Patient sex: F
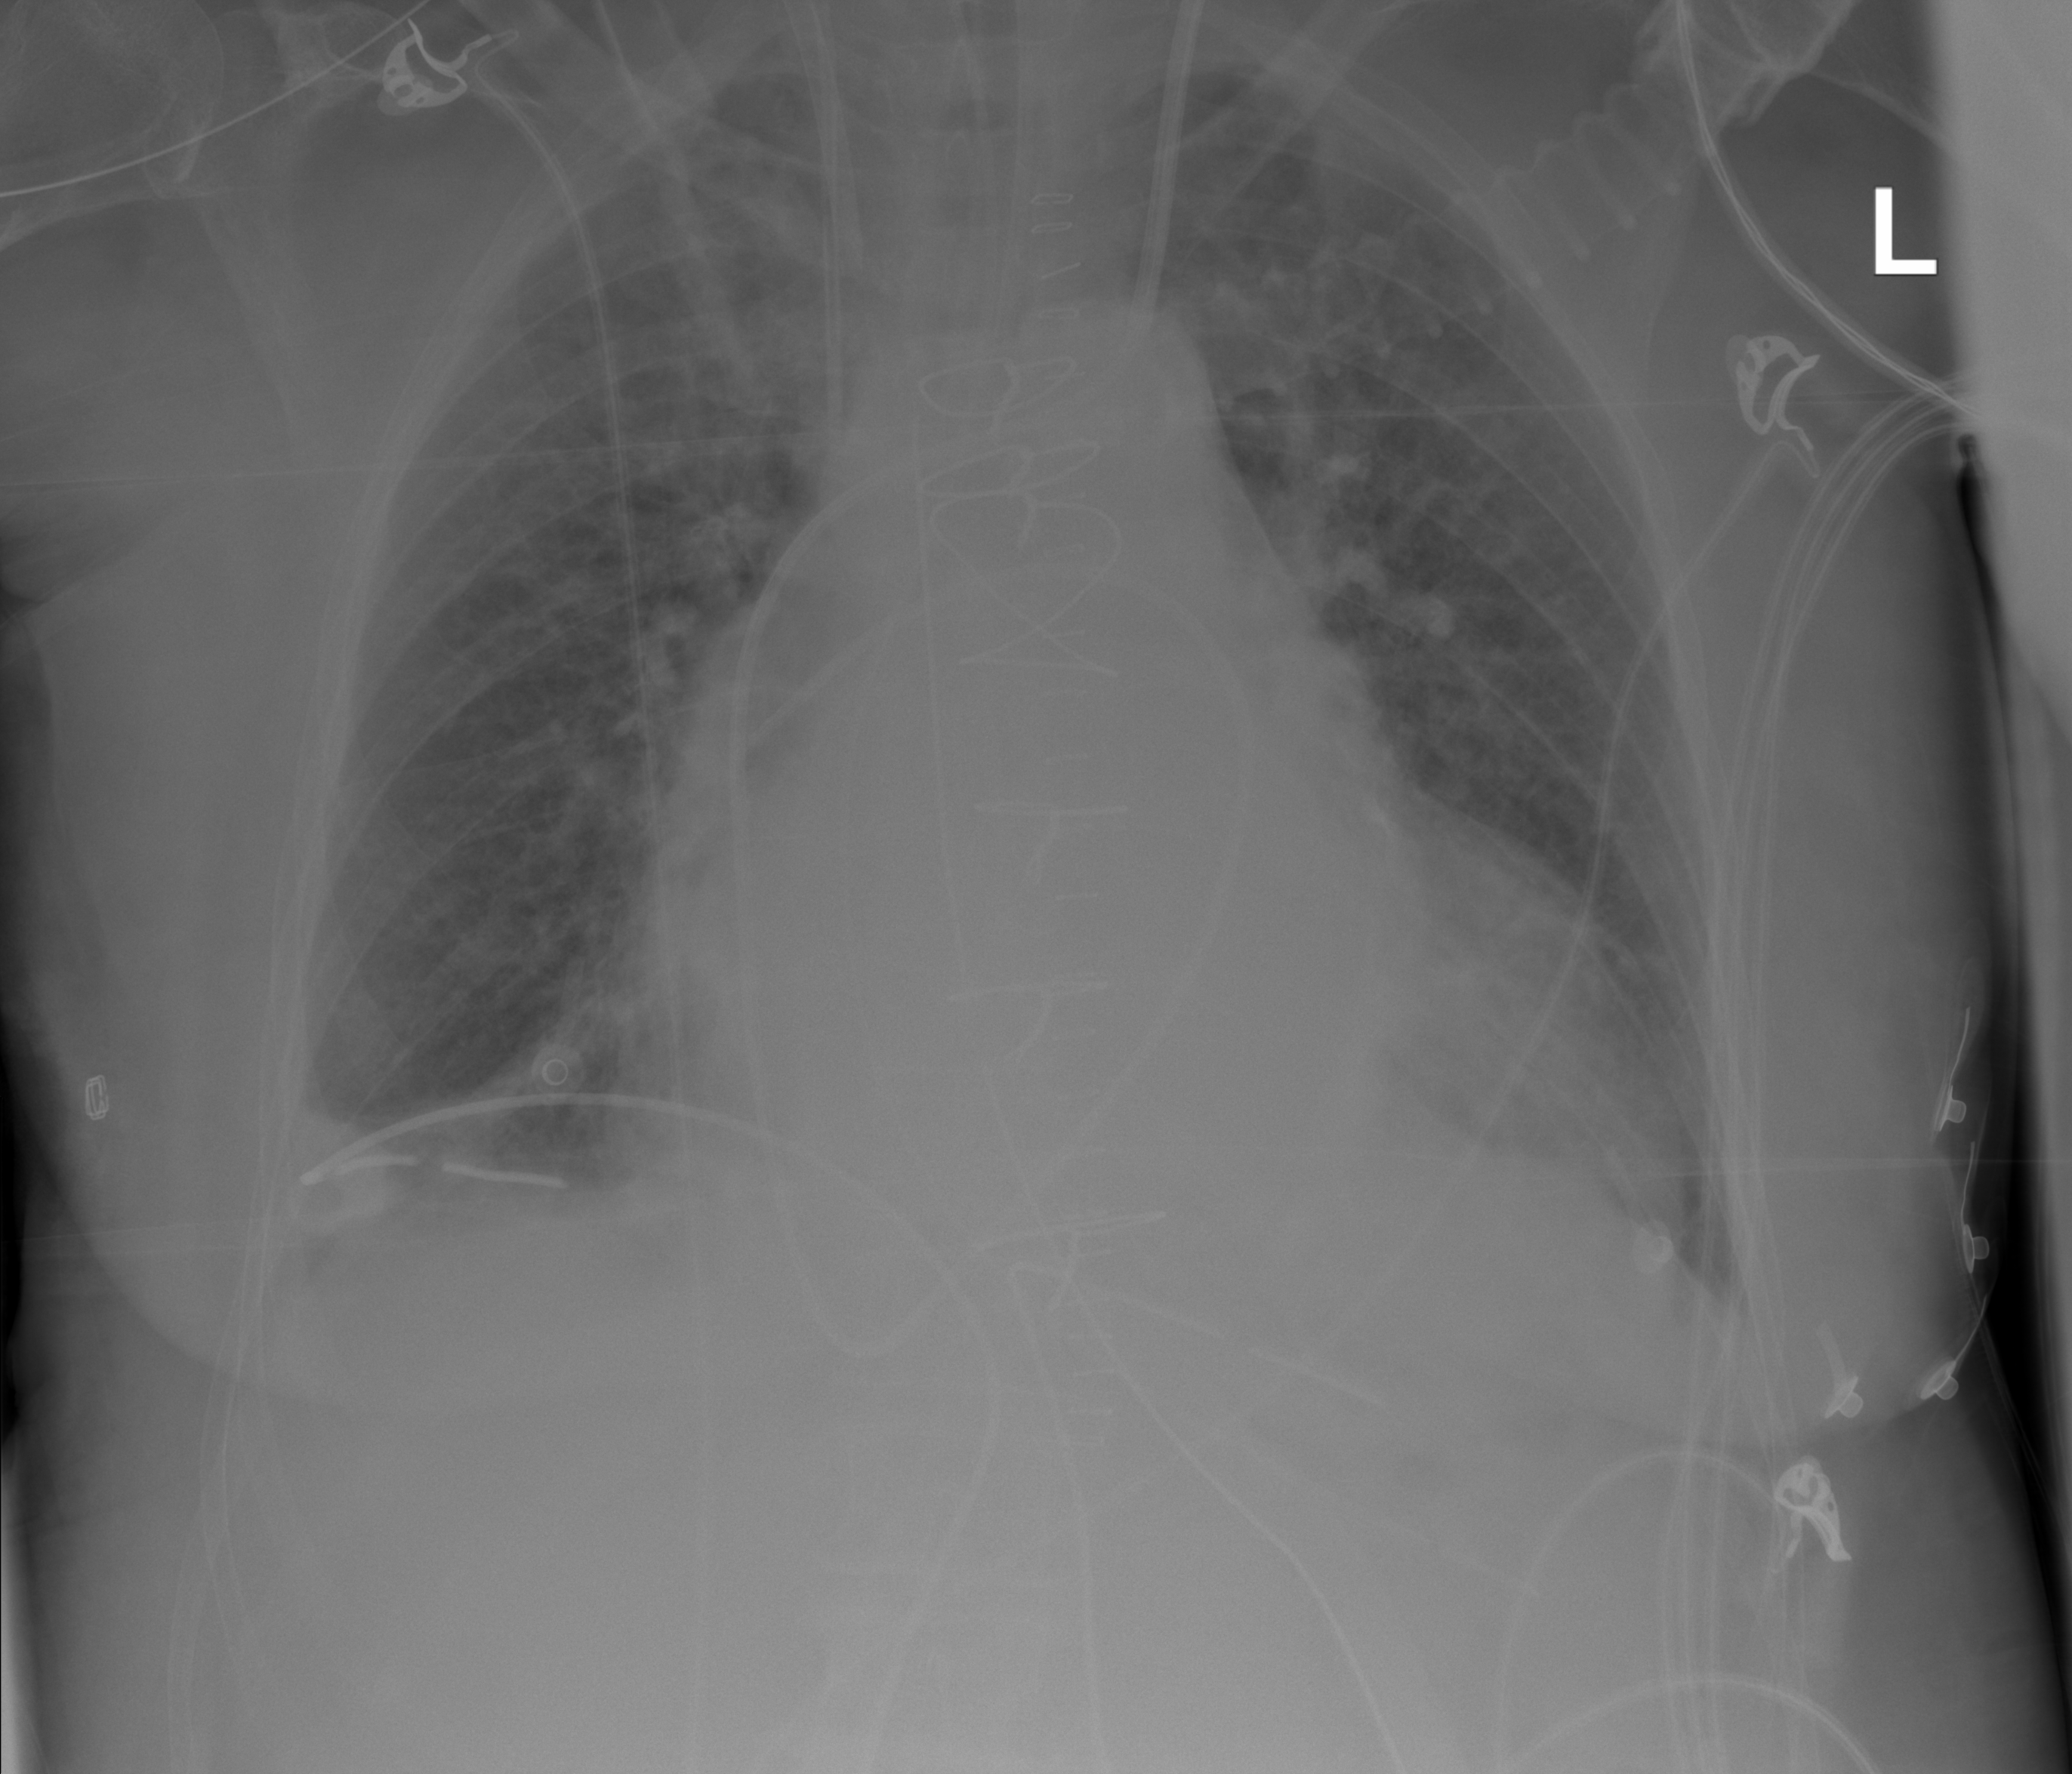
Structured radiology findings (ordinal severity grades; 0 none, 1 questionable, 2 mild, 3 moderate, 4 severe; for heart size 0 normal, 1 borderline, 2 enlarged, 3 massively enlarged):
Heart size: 2
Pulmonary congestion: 2
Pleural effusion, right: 2
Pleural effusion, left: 2
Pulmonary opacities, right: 2
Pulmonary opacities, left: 2
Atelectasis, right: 2
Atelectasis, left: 2